Lunar surface albedo tile
Center latitude: -2.608
Center longitude: -43.154
Resolution (meters per pixel, mean): 133.62
Tile area (km^2): 18263.14
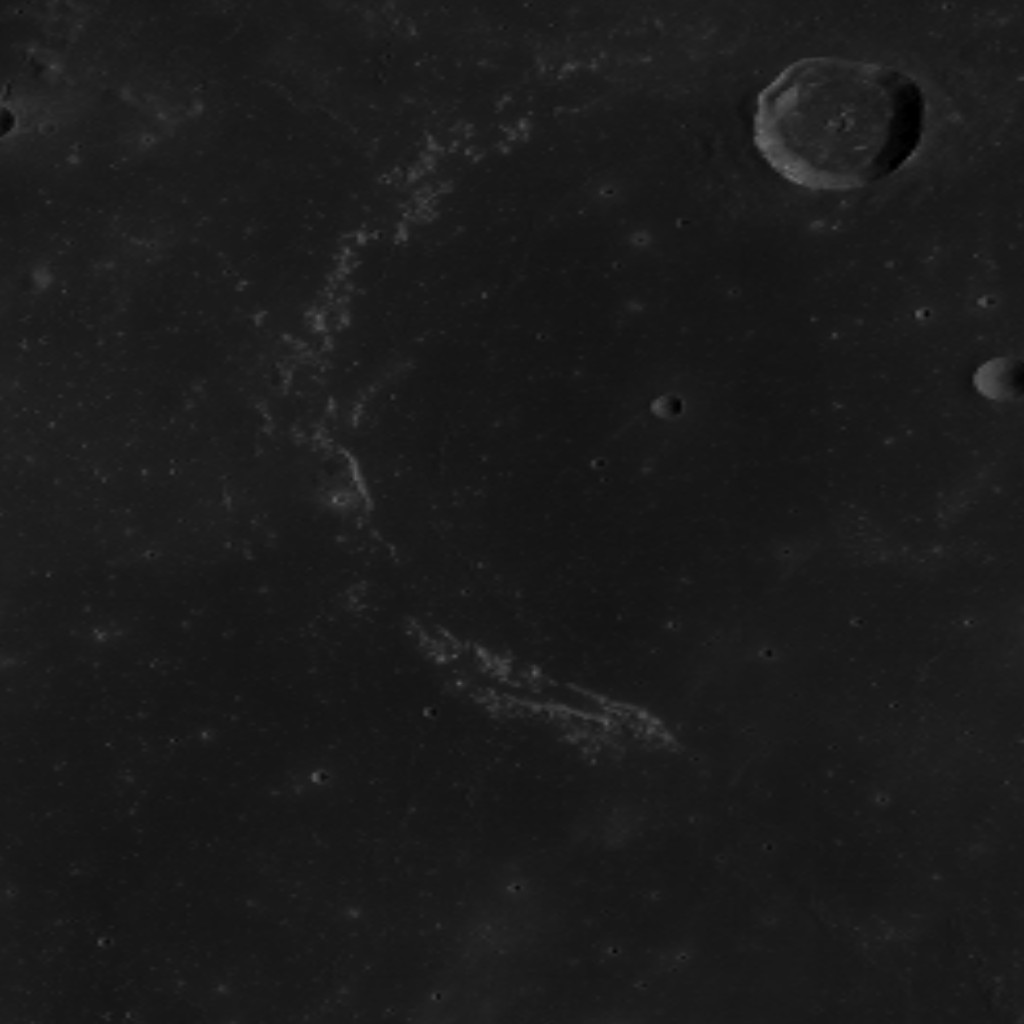